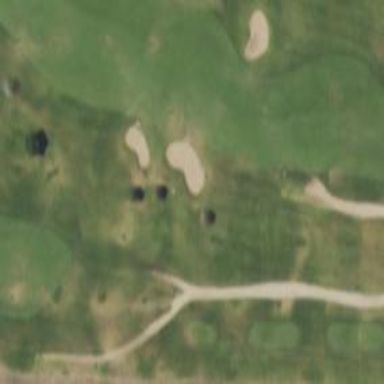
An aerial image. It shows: Golf fairway surrounded by grass.